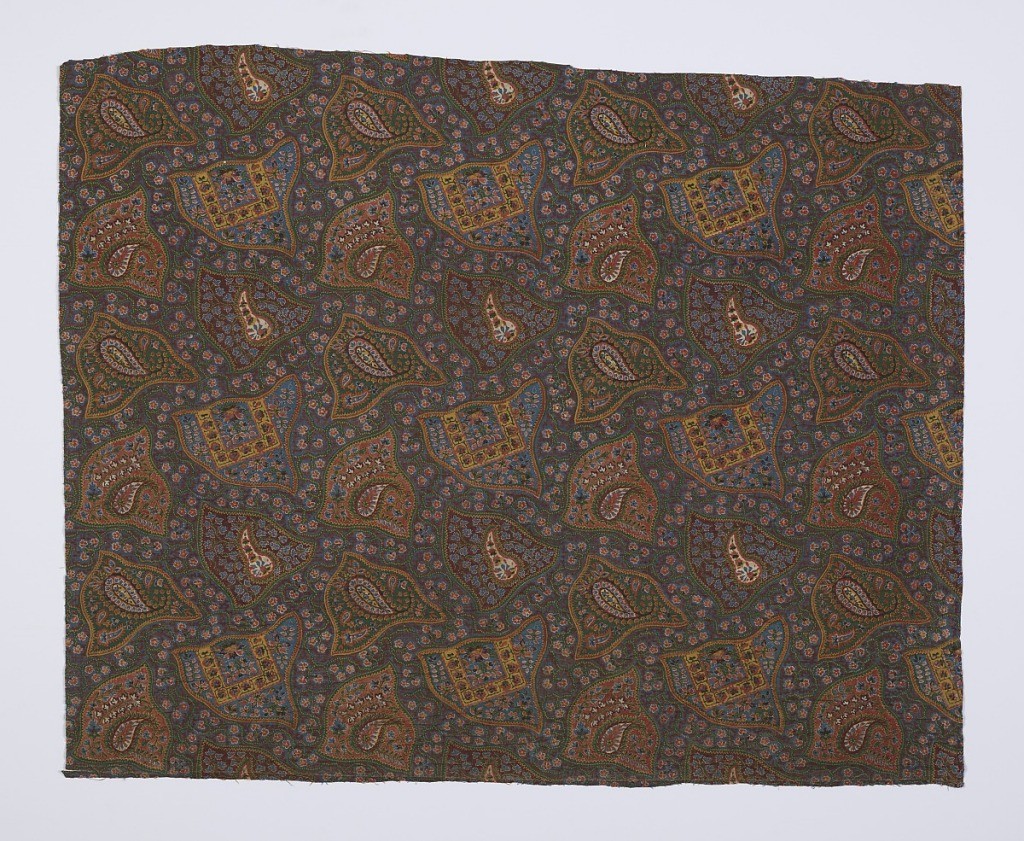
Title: Textile
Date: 1800–1825
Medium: cotton Technique: block printed on plain weave
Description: Straight repeat of four irregular leaf-like shapes filled with small flowers and paisley motifs on a background filled by a fine flowering vine.